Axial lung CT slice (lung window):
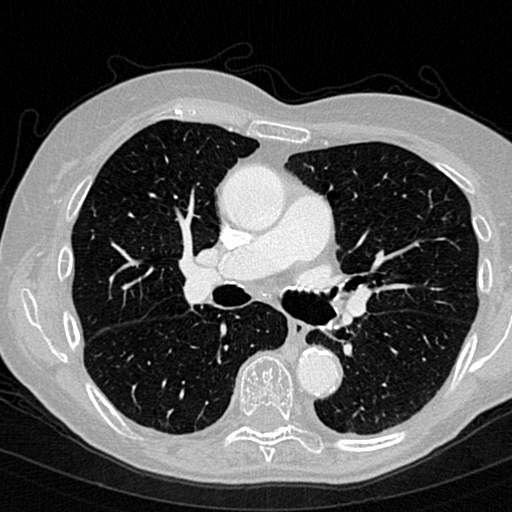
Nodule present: no